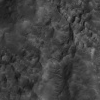
Atmospheric dust classification: not_dusty